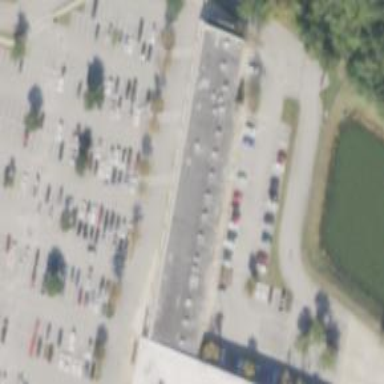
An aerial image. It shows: Mall building.